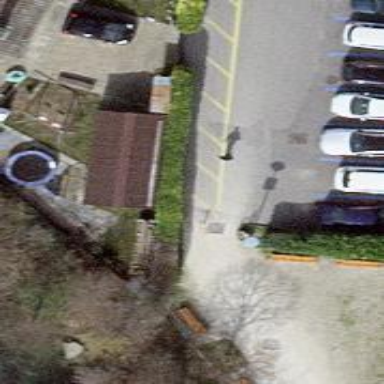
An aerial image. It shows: Bollard barrier.